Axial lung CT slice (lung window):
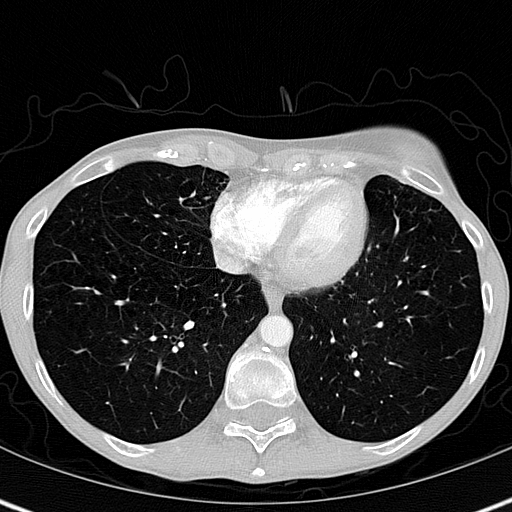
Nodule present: no